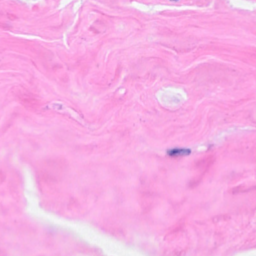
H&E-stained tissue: Breast